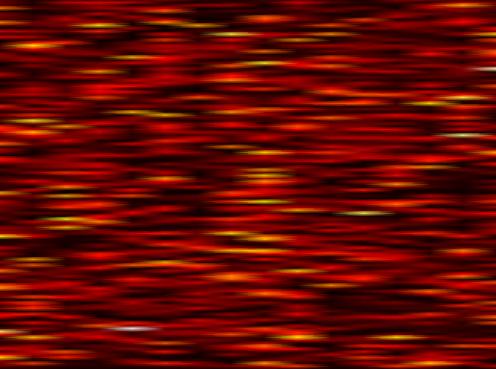
Label: FBMC